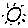
Label: sun